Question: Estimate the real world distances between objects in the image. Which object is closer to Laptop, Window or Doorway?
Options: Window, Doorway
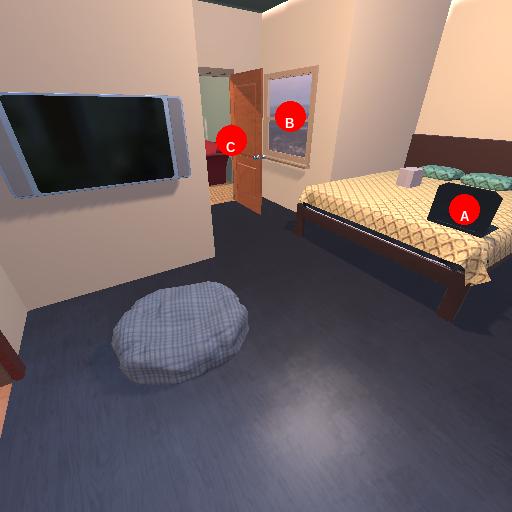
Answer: Window